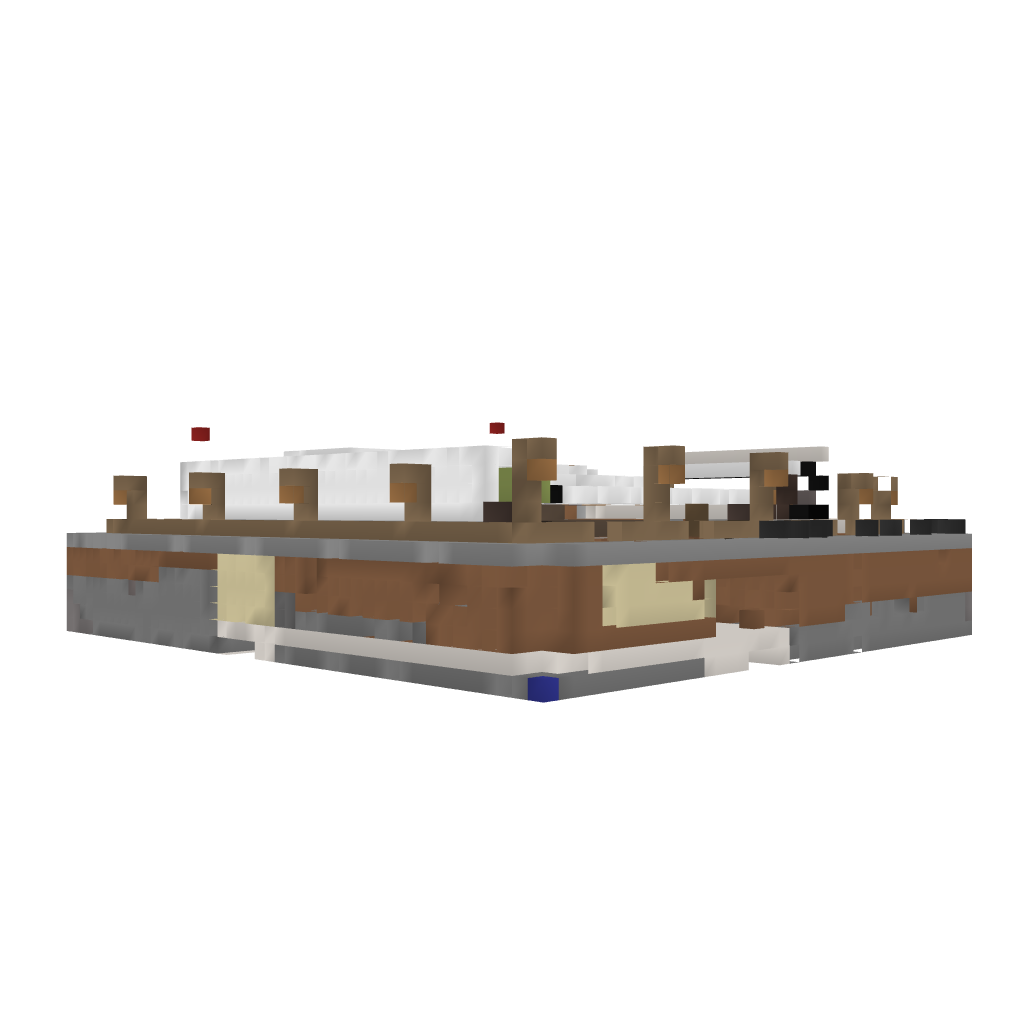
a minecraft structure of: Automatic Farm